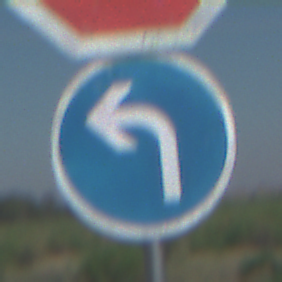
Verkehrszeichen: VorgeschriebeneFahrtrichtungLinks
Zusatzzeichen oben: Stop
Umgebung: Outdoor, Special
Tageszeit: MorningAfternoon
Wetter: Clear
Licht: Natural
Jahreszeit: NotSpecified
Kontrast: HighContrast